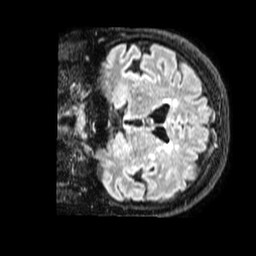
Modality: FLAIR
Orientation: coronal
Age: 56
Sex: female
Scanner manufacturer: philips
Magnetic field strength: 1.5 T
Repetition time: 4.8 s
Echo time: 0.3364 s